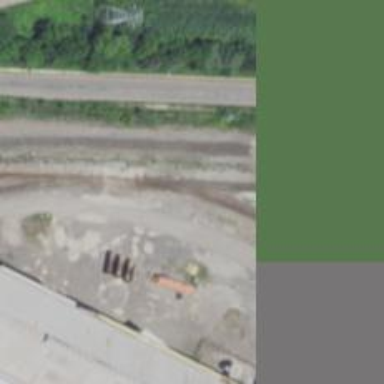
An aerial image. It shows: Railway spur service.